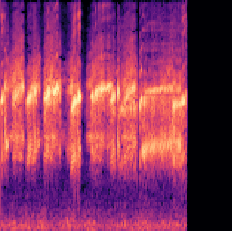
Sound class: Frog